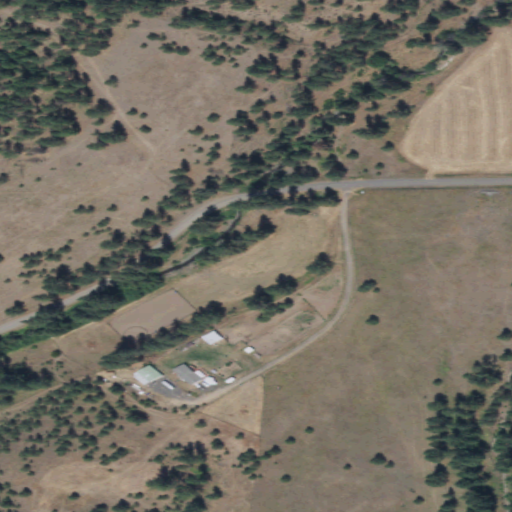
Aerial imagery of valley in Washington named Tamarack Canyon containing shrub, grassland, open development, low intensity development, and evergreen forest